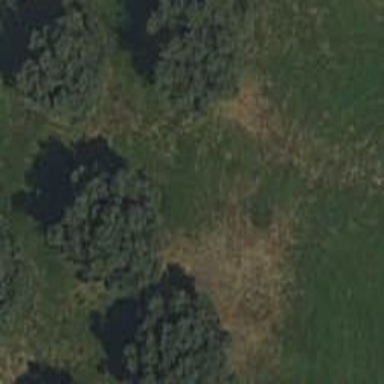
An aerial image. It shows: Evergreen broadleaved tree.